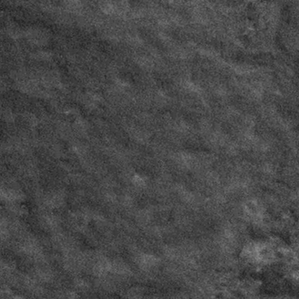
Label: frost